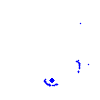
Particle: kaon